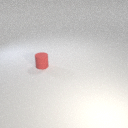
small red rubber cylinder